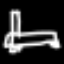
Label: bed